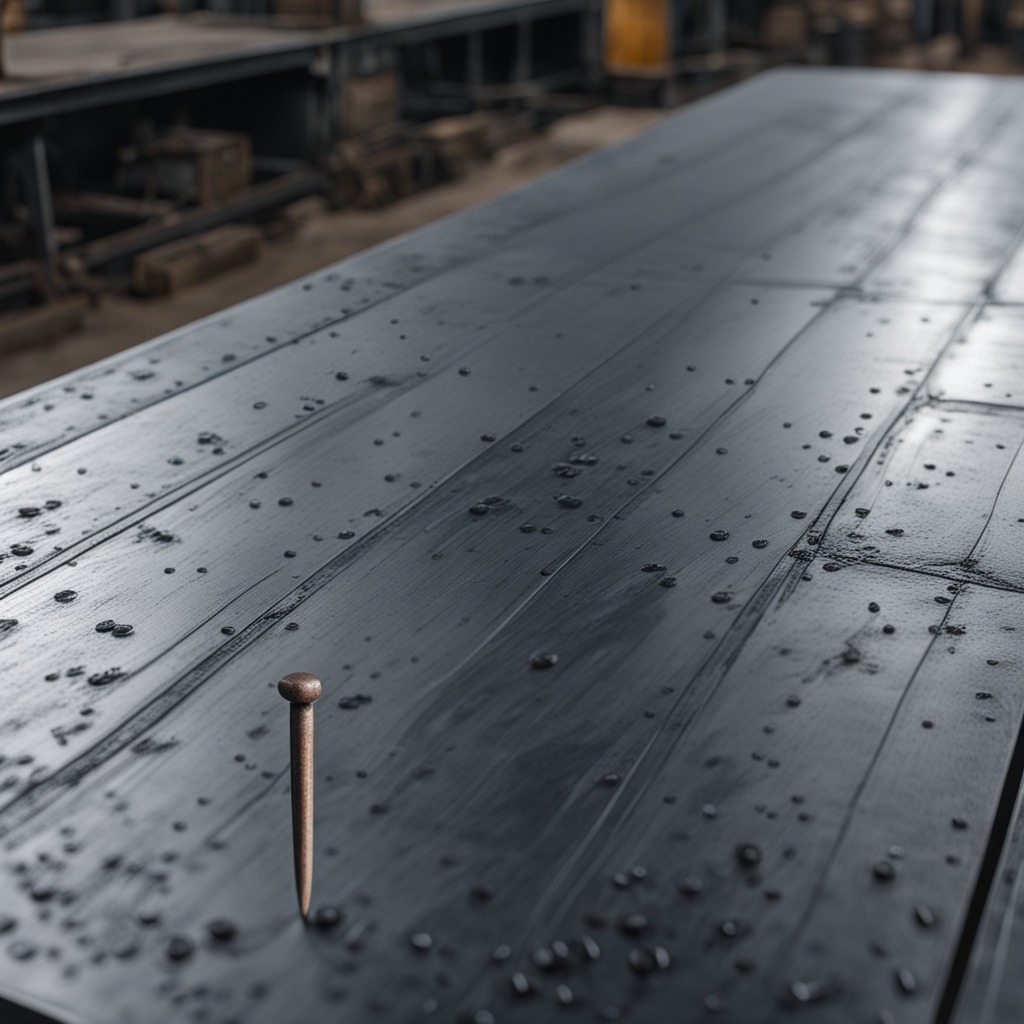
An iron nail is lying on a cold steel table in a mining workshop.